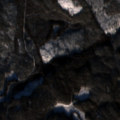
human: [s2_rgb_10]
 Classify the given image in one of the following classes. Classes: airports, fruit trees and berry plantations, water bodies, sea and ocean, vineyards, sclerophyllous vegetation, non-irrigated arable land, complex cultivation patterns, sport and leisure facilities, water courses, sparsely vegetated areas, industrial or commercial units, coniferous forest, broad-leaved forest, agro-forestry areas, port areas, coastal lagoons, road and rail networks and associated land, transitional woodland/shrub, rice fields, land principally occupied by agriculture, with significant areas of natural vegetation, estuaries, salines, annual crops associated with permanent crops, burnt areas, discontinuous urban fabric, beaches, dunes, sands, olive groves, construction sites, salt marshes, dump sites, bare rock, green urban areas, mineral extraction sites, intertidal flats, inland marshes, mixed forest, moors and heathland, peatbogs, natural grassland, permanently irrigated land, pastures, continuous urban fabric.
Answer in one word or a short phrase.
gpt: coniferous forest, mixed forest, transitional woodland/shrub